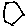
Label: hexagon